Interaction volume radius: 5 \u00c5
Interaction volume height: 30 \u00c5
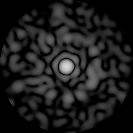
Disorder parameter: 0.8322